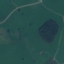
Land use / land cover: Pasture